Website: walmart
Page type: customer-info-address
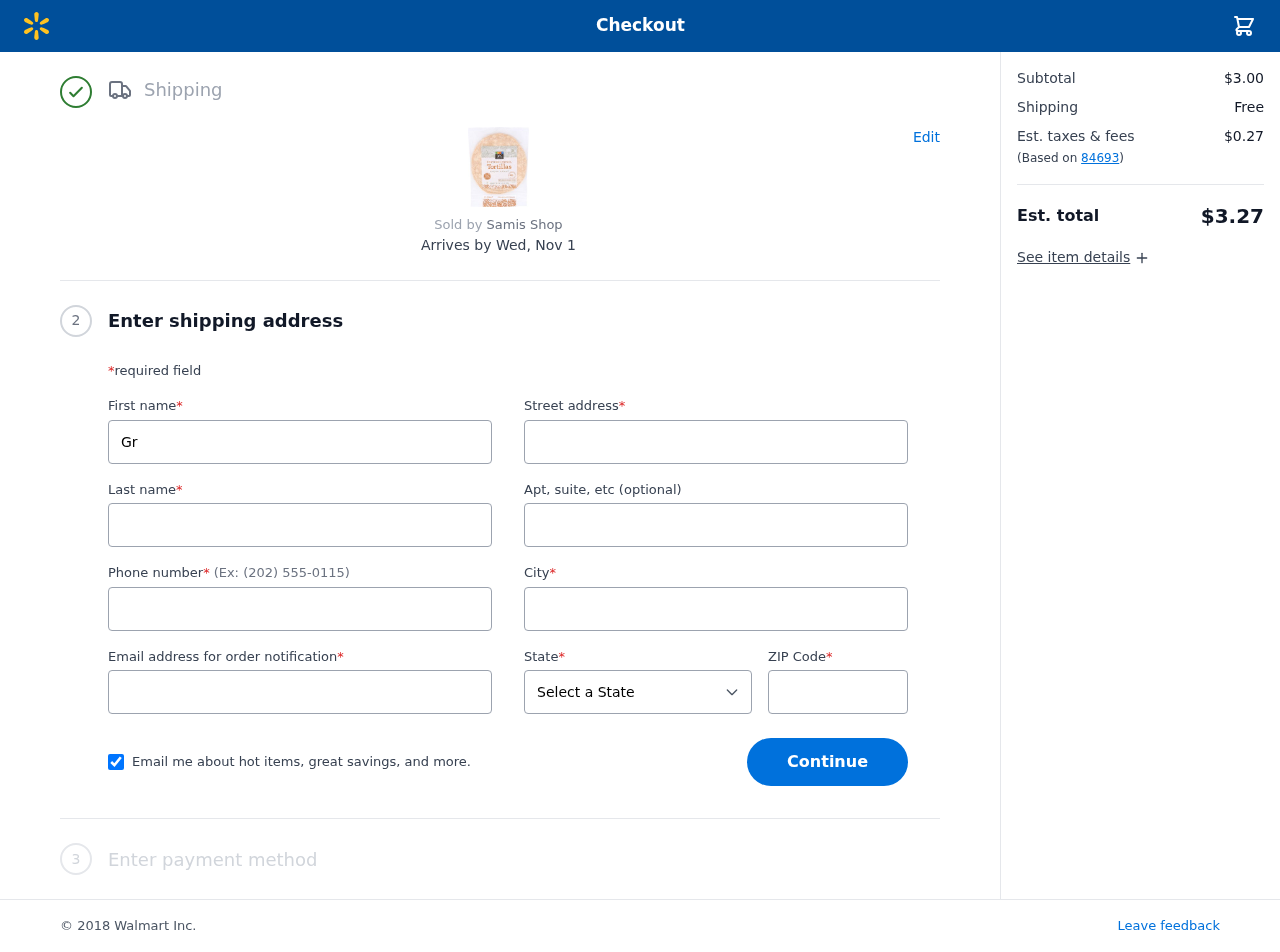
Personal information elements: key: PII_CITY
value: Lucasland
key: PII_EMAIL
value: gregory.schmidt@gmail.com
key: PII_FIRSTNAME
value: Gregory
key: PII_LASTNAME
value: Schmidt
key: PII_PHONE
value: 7685499160
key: PII_POSTCODE
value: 84693
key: PII_STATE
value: Ohio
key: PII_STREET
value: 26301 Theresa Garden
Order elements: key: ORDER_DELIVERY_DATE
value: Wed, Nov 1
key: ORDER_SUBTOTAL
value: $3.00
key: ORDER_SHIPPING_COST
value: Free
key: ORDER_TAX
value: $0.27
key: ORDER_TOTAL
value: $3.27